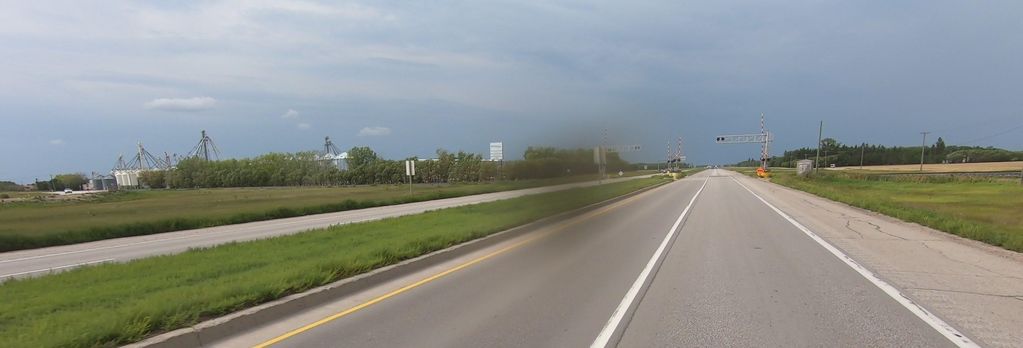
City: winnipeg